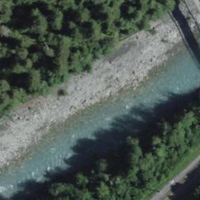
EUNIS habitat code: 15
Species observed at this site:
Sanicula europaea
Humulus lupulus